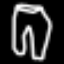
Label: pants